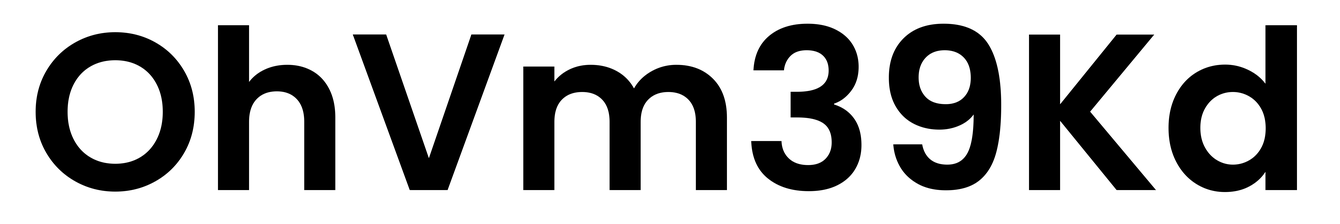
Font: Poppins-SemiBold